Interaction volume radius: 10 \u00c5
Interaction volume height: 10 \u00c5
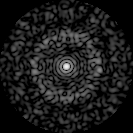
Disorder parameter: 0.8668